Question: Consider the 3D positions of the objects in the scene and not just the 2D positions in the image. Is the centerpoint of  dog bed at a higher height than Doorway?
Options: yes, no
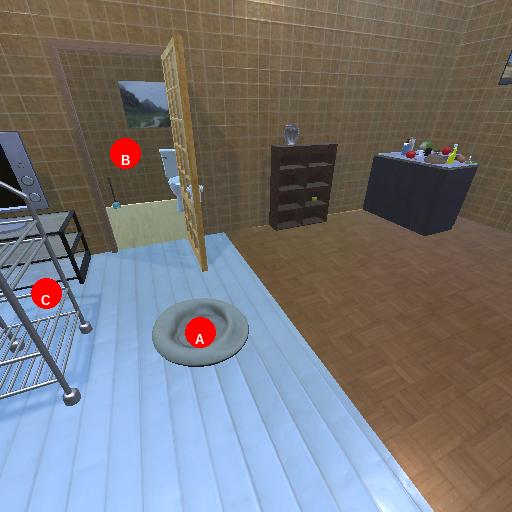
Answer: yes